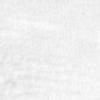
Label: no_change